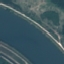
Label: River